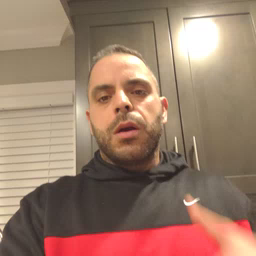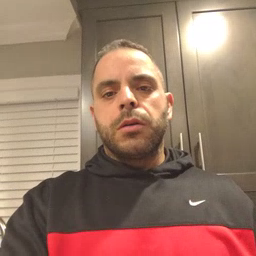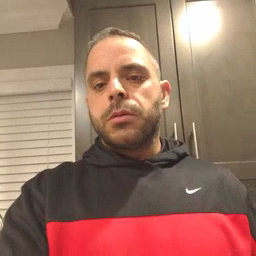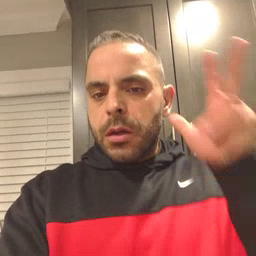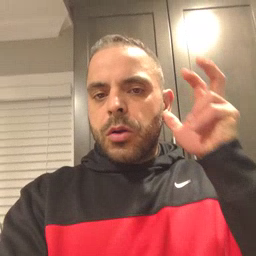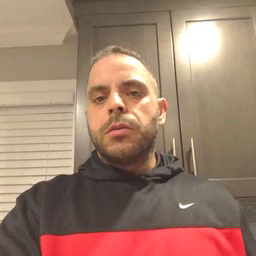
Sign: hear